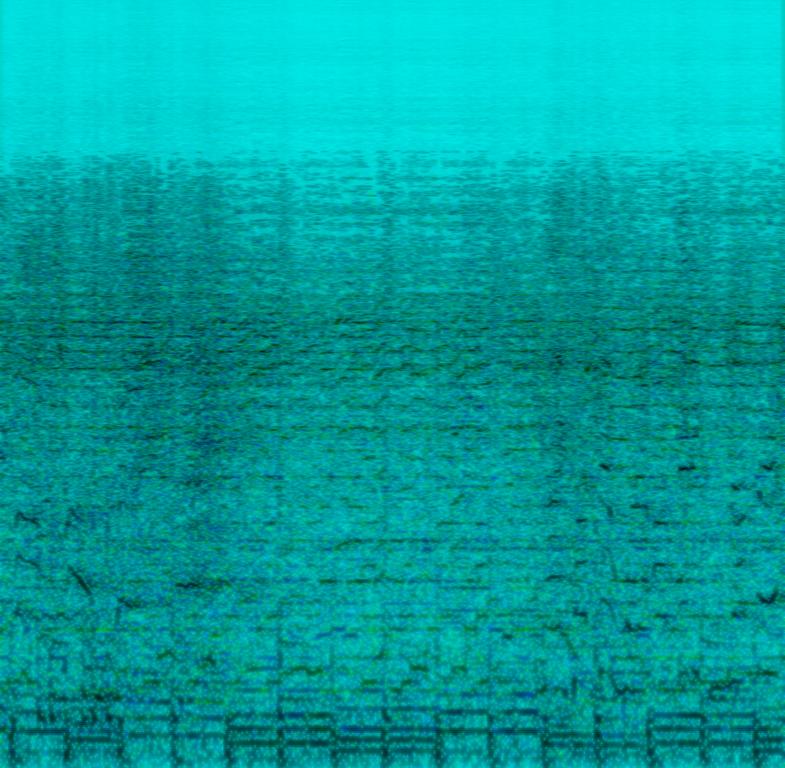
The low quality recording features a live performance of a rock song that consists of passionate male vocal singing over electric guitar solo melody, energetic cymbals, muffled snare and kick hits and groovy bass guitar. There are also some crowd noises, singing along. It sounds energetic, emotional and addictive, thanks to that cadence.